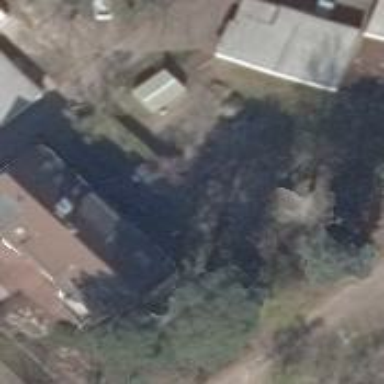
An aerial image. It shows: Gabled building.